Question: I've followed <URL> to transform my index page in an infinite scrolling.
But the result is that I have some pagination buttons instead of an infinte scrolling

So this is my code :
'''
index.html.erb
'''
-
'''
<div id="my-annonces">
<%= render @annonces %>
</div>
<div id="infinite-scrolling">
<%= will_paginate %>
</div>
'''
-
'''
AnnoncesController
'''
-
'''
class AnnoncesController < ApplicationController
def index
page_paginate = 6
@annonces = Annonce.paginate(page: params[:page], per_page: page_paginate).order('created_at DESC')
respond_to do |format|
format.html
format.js
end
end
'''
-
'''
index.js.erb
'''
-
'''
$('#my-annonces').append('<%= j render @annonces %>');
<% if @annonces.next_page %>
$('.pagination').replaceWith('<%= j will_paginate @annonces %>');
<% else %>
$(window).off('scroll');
$('.pagination').remove();
<% end %>
'''
-
This js is never called, Don't now why. If I put it the the view it's called. But I don't know what the '.pagination' is ...
-
As he said, I've created a new file 'pagination.js.coffee' inside the javascripts directory.
-
'''
jQuery ->
if $('#infinite-scrolling').size() > 0
console.log "AAAAA "
$(window).on 'scroll', ->
console.log "BBBBBB "
more_posts_url = $('.pagination .next_page a').attr('href')
console.log "CCCCC "
if more_posts_url && $(window).scrollTop() > $(document).height() - $(window).height() - 60
console.log "DDDDD "
$('.pagination').html('<img src="/assets/ajax-loader.gif" alt="Loading..." title="Loading..." />')
$.getScript more_posts_url
return
return
'''
-
But this file is never called too.
I don't have any errors in rails console, or the js console. I'm note very experienced in JS, so I'm a little bit lots.
Any one know what the problem is ?
Thanks !
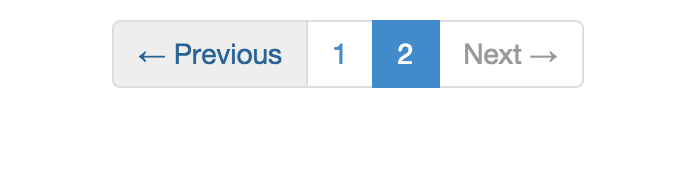
Answer: My bad,
I've just forgot to include my pagination.js.coffee...
I'm so stupid, sorry guys !
Nevermind, I hope thats my post will help other to use infinte scrolling !